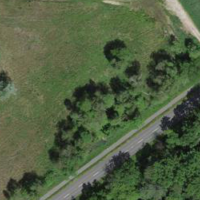
EUNIS habitat code: 16
Species observed at this site:
Lythrum salicaria
Mentha aquatica
Lysimachia vulgaris
Botaurus stellaris
Buteo buteo